Field crop: maize
Growth stage: 1
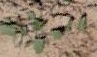
Species: convolvulus